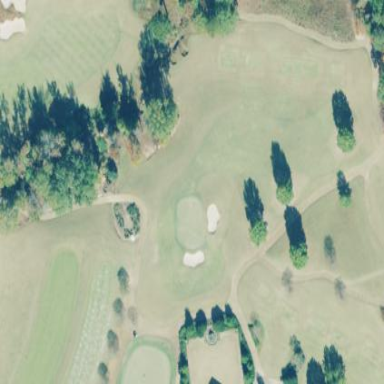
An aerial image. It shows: Rough grassy area used for golf.